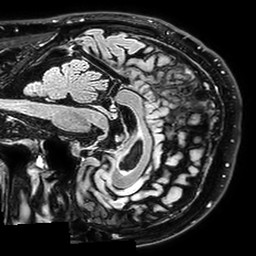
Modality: T2w
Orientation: sagittal
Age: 35
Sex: male
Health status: healthy
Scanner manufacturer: philips
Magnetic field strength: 3 T
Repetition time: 5 s
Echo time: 0.3218 s